Question: So I have char array and in each index of array I have a piece of picture that I need to write in console. In one function I have array and in other function I have the output. The problem is that in output I only get first element, I also tried without [i], with & or *. But nothing worked corectly.

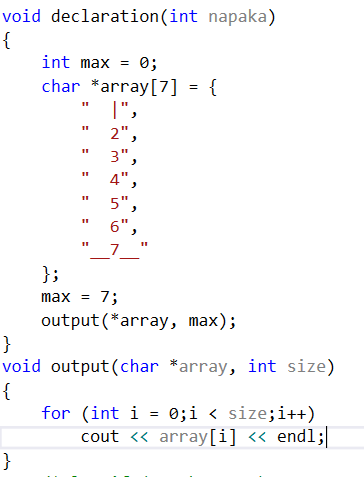
Answer: The call should be
'''
output(array, max);
'''
instead of
'''
output(*array,max);
'''
which uses an unintended dereferencing of 'array'.